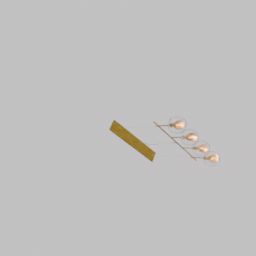
Label: lighting